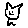
Label: cat